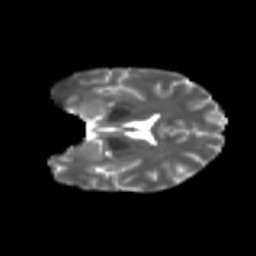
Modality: T2w
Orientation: coronal
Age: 54
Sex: female
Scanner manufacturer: ge
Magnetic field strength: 3 T
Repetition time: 7.8 s
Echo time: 0.0606 s